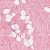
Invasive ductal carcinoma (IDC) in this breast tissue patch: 0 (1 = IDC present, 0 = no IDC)